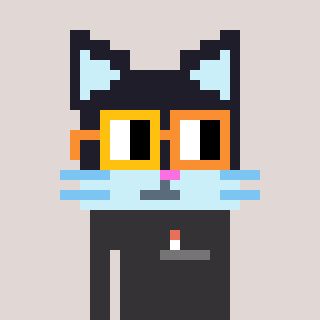
a pixel art character with square yellow and orange glasses, a cat-shaped head and a grayscale-colored body on a warm background